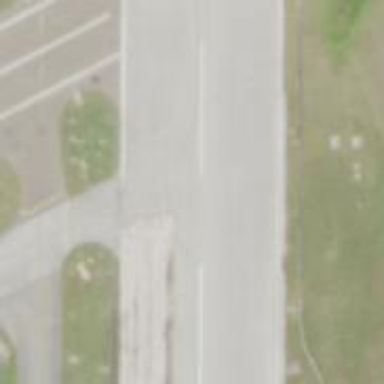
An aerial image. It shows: Image of taxiway at airport.